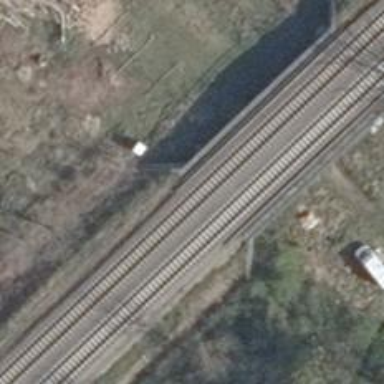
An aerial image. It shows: Bridge over railway with electrified contact lines.